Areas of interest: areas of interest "Shanghai Economic and Trade Co-Creation Freight Co., Ltd."
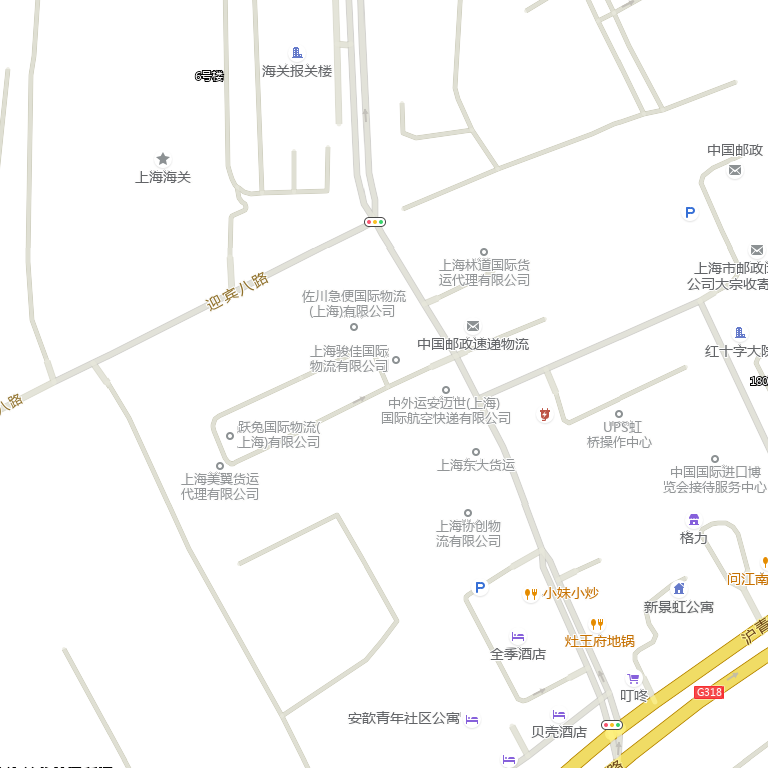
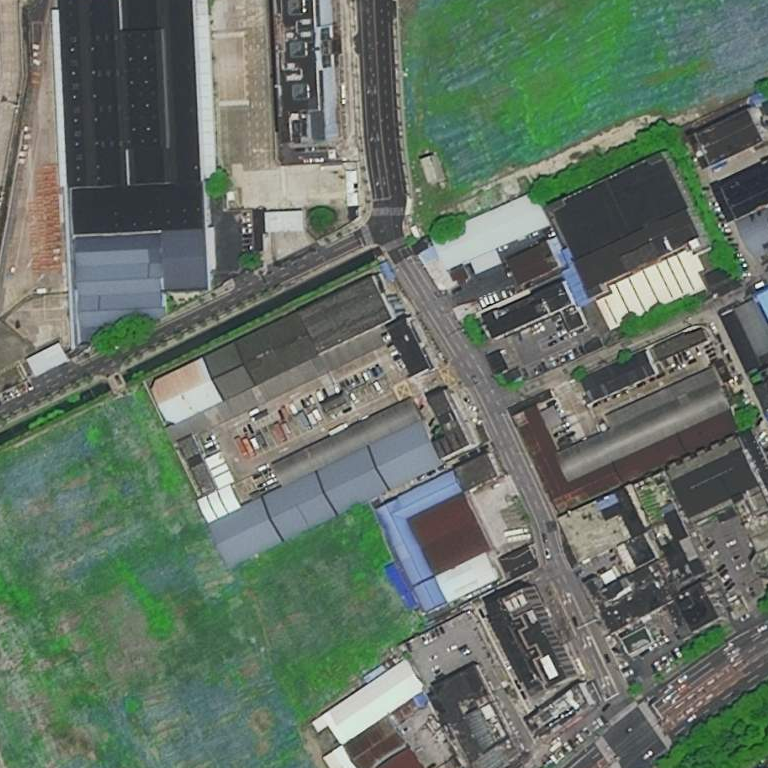